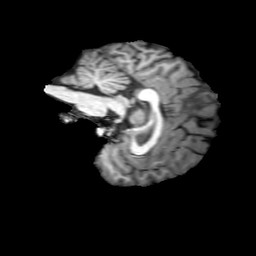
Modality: T1w
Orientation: sagittal
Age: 26
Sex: female
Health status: healthy